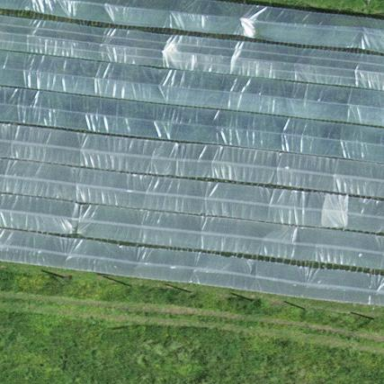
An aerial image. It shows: Greenhouse.